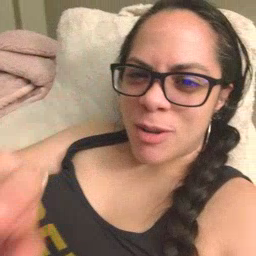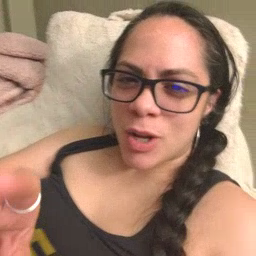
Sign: pen